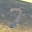
Label: 7